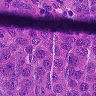
Metastatic tissue present: yes